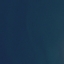
Label: SeaLake